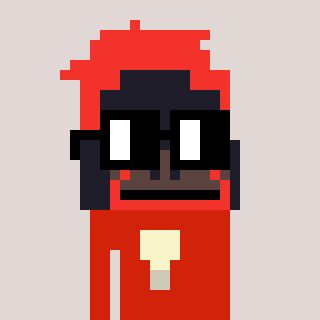
a pixel art character with square black glasses, a orangutan-shaped head and a red-colored body on a warm background